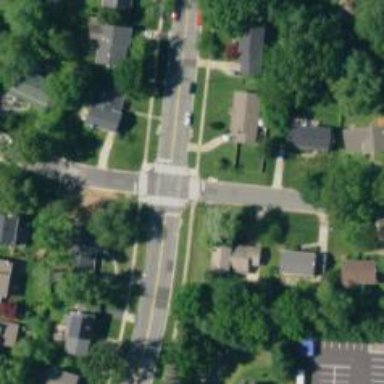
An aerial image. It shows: Uncontrolled road crossing.